Question: I am creating a WEB report in Visual Studio 2010 in VB.net. The report needs to display a table (please see the attached image). I am thinking to use the GridView component which i think it's the most appropriate one to choose. In the database there are students' data and marks. I can't alter the database in any way and i have to use Visual Studio 2010 with VB.
What i need to do is to show 3 different pictures(for example) depend on the student's marks. I got the pictures file in PNGs but this can be flexible.For example, over 70 will be a Smile picture. over 60 will be the Normal face. and over 40 will be the picture with no smile. I bit difficult for me to explain but i hope u get my point.
So pls advice me how can i achieve this. I am quite a newbie to this pls put as detail as you can. if there is a choice between client and server side script, i prefer server side script. Data source can be flexible (sql, or linq or anything).

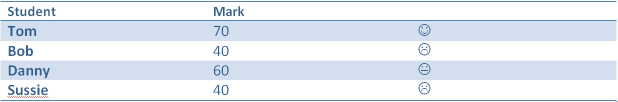
Answer: You should use <URL> to bind data to controls in your GridView.
Following is a complete sample with aspx and codebehind(says more than thousand words):
'''
<style type="text/css">
.GridViewRowStyle
{
background-color: #A0CFEC;
color:Blue;
}
.GridViewAlternatingRowStyle
{
background-color:White;
color:#15317E;
}
.GridViewHeaderStyle
{
background-color:White;
color:#15317E;
}
</style>
<asp:GridView ID="GridStudents" AutoGenerateColumns="false" GridLines="None" runat="server">
<RowStyle CssClass="GridViewRowStyle" />
<AlternatingRowStyle CssClass="GridViewAlternatingRowStyle" />
<HeaderStyle CssClass="GridViewHeaderStyle" />
<Columns>
<asp:TemplateField HeaderText="Student">
<ItemTemplate>
<asp:label runat="server" ID="LblStudent" Text='<%# Bind("Student") %>'></asp:label>
</ItemTemplate>
</asp:TemplateField>
<asp:TemplateField HeaderText="Mark">
<ItemTemplate>
<asp:label runat="server" ID="LblMark" Text='<%# Bind("Mark") %>'></asp:label>
</ItemTemplate>
</asp:TemplateField>
<asp:TemplateField HeaderText="">
<ItemTemplate>
<asp:Image runat="server" ID="ImgSmiley" />
</ItemTemplate>
</asp:TemplateField>
</Columns>
</asp:GridView>
'''
Codebehind(with sample-data):
'''
Private Sub GridStudents_RowDataBound(sender As Object, e As System.Web.UI.WebControls.GridViewRowEventArgs) Handles GridStudents.RowDataBound
Select Case e.Row.RowType
Case DataControlRowType.DataRow
Dim row = DirectCast(e.Row.DataItem, DataRowView)
Dim ImgSmiley = DirectCast(e.Row.FindControl("ImgSmiley"), Image)
Select Case DirectCast(row("Mark"), Int32)
Case Is < 50
ImgSmiley.ImageUrl = "~/Images/Smiley_Grim.png"
ImgSmiley.ToolTip = "bad"
Case Is < 70
ImgSmiley.ImageUrl = "~/Images/Smiley_Def.png"
ImgSmiley.ToolTip = "ok"
Case Else
ImgSmiley.ImageUrl = "~/Images/Smiley_Laugh.png"
ImgSmiley.ToolTip = "fine"
End Select
End Select
End Sub
Protected Sub Page_Load(ByVal sender As Object, ByVal e As System.EventArgs) Handles Me.Load
If Not IsPostBack Then
BindData()
End If
End Sub
Private Sub BindData()
Dim tblStudent As New DataTable("Students")
Dim colStudent = New DataColumn("Student", GetType(String))
Dim colMark As New DataColumn("Mark", GetType(Int32))
tblStudent.Columns.Add(colStudent)
tblStudent.Columns.Add(colMark)
Dim newRow = tblStudent.NewRow
newRow("Student") = "Tom"
newRow("Mark") = 70
tblStudent.Rows.Add(newRow)
newRow = tblStudent.NewRow
newRow("Student") = "Bob"
newRow("Mark") = 40
tblStudent.Rows.Add(newRow)
newRow = tblStudent.NewRow
newRow("Student") = "Danny"
newRow("Mark") = 60
tblStudent.Rows.Add(newRow)
newRow = tblStudent.NewRow
newRow("Student") = "Sussie"
newRow("Mark") = 40
tblStudent.Rows.Add(newRow)
GridStudents.DataSource = tblStudent
GridStudents.DataBind()
End Sub
'''